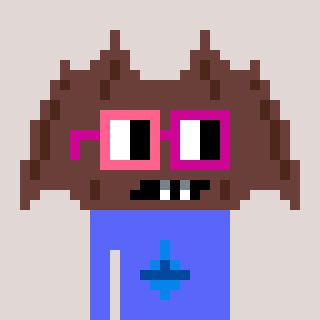
a pixel art character with square pink and red glasses, a bat-shaped head and a purple-colored body on a warm background